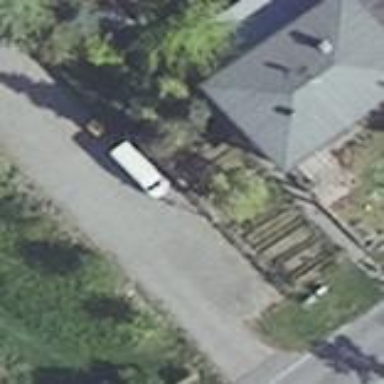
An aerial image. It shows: Simple house.